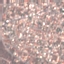
Label: Residential